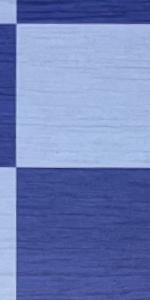
Label: Empty